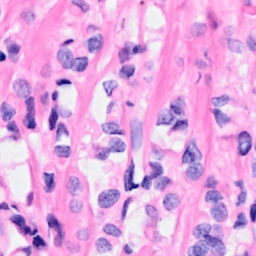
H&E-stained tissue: Breast